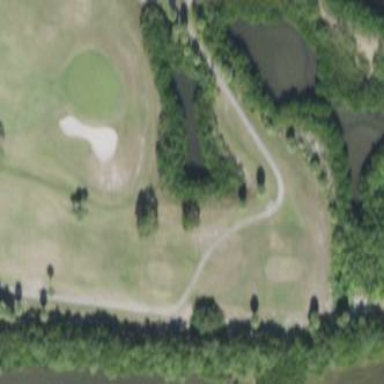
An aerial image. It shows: Water hazard on golf course.